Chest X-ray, AP view. Patient: 16 years old, sex F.
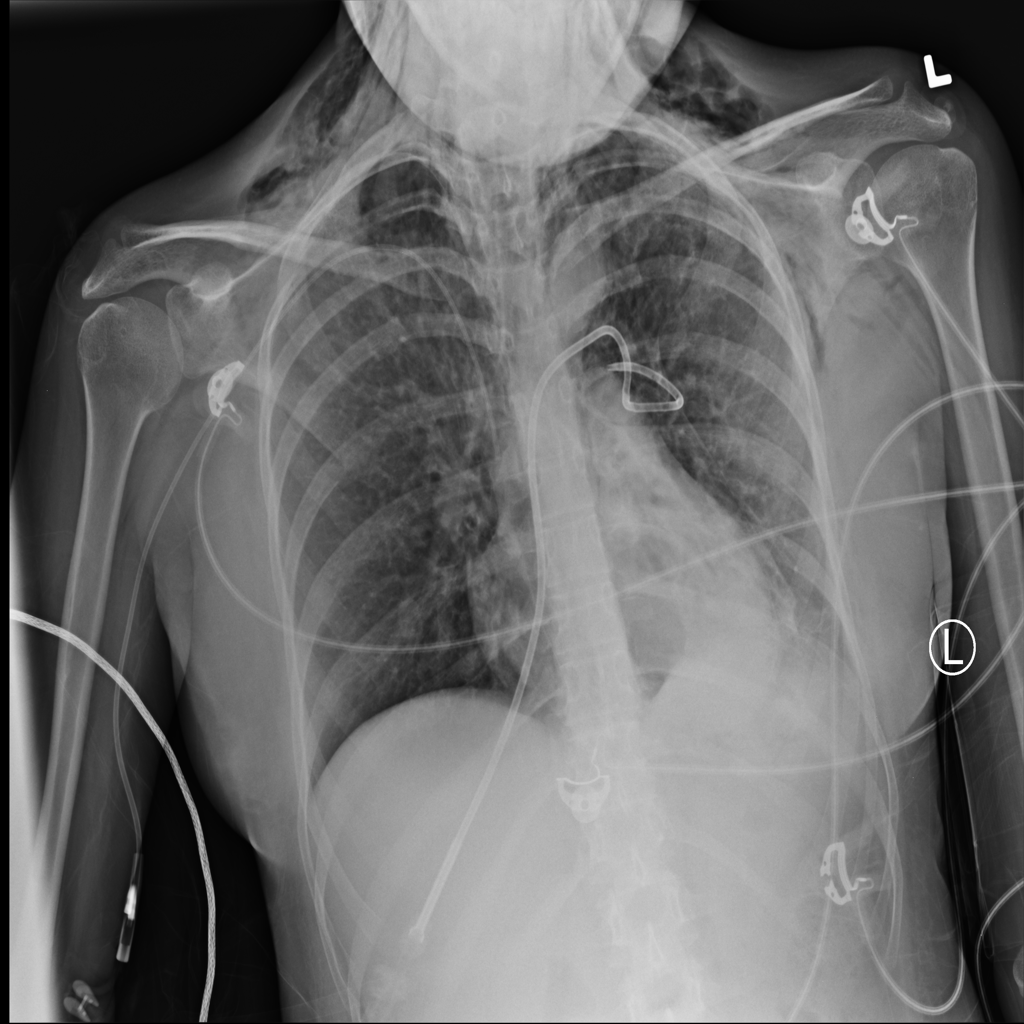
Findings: Atelectasis, Emphysema